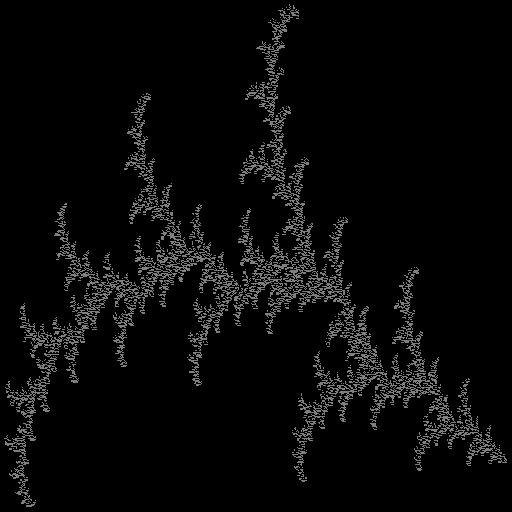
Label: branch